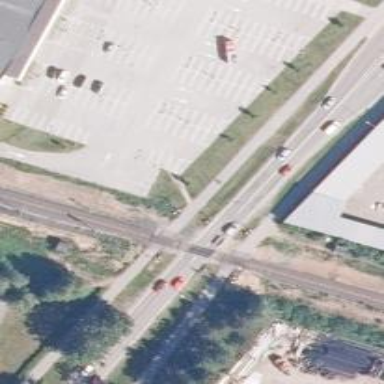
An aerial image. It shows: Railway crossing with lights and saltire markings. It has full barrier for safety.